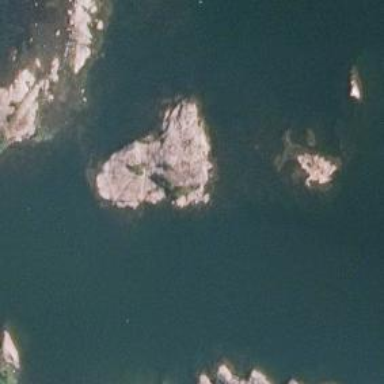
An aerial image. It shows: Islet.